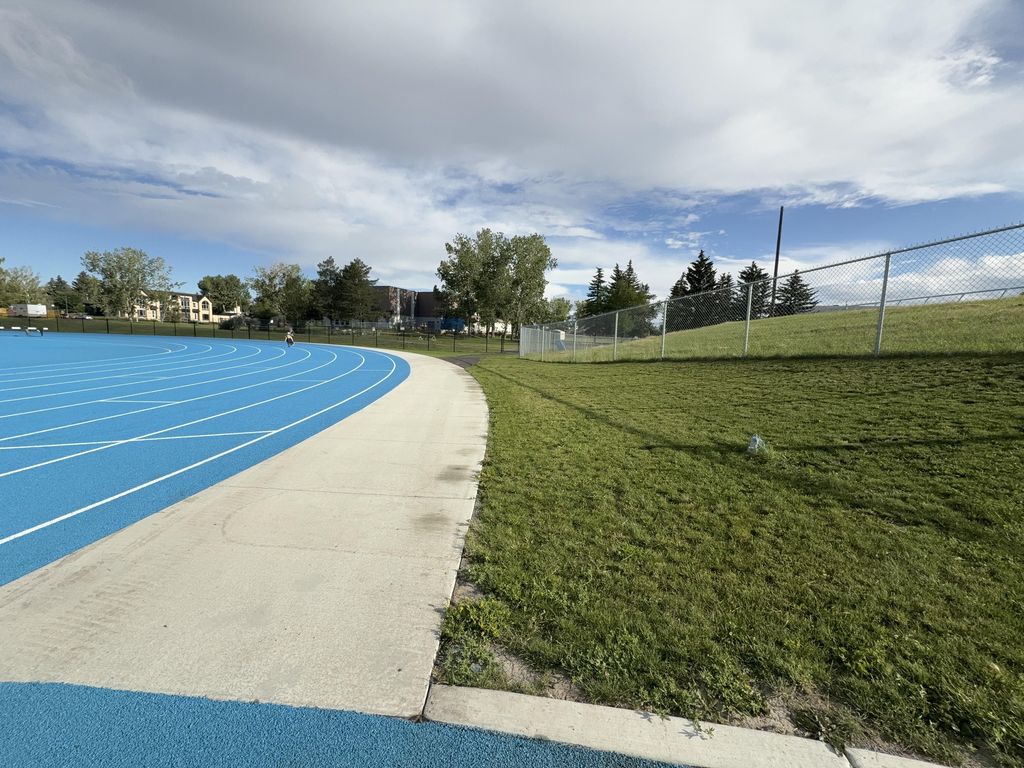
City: calgary